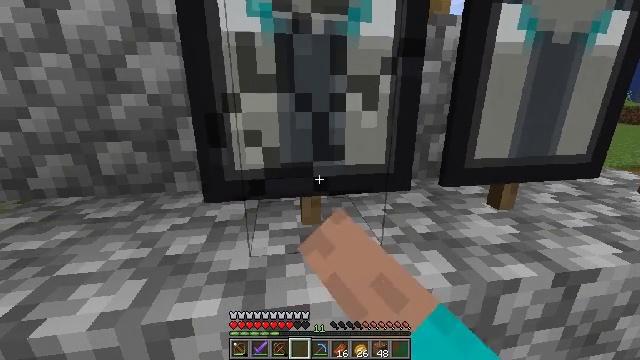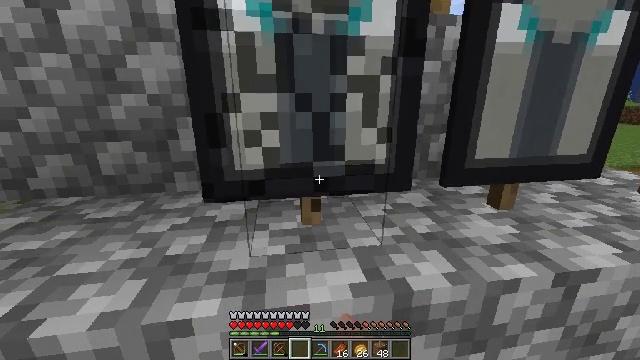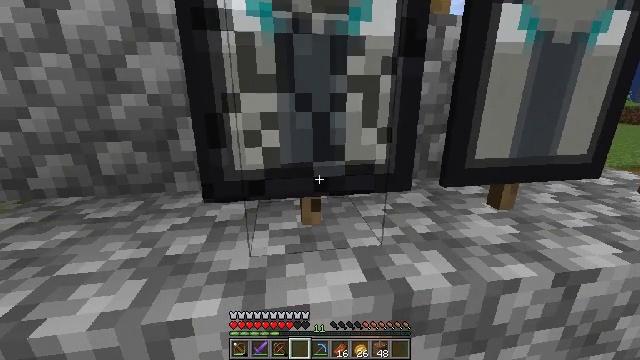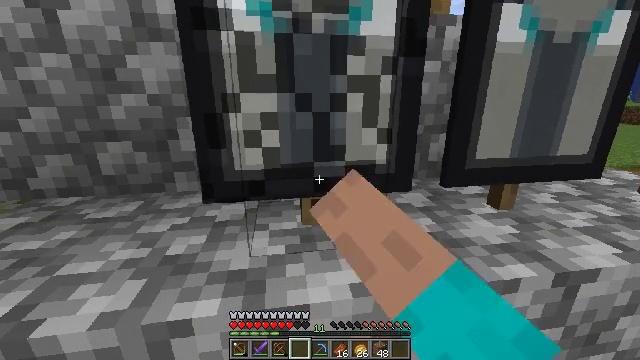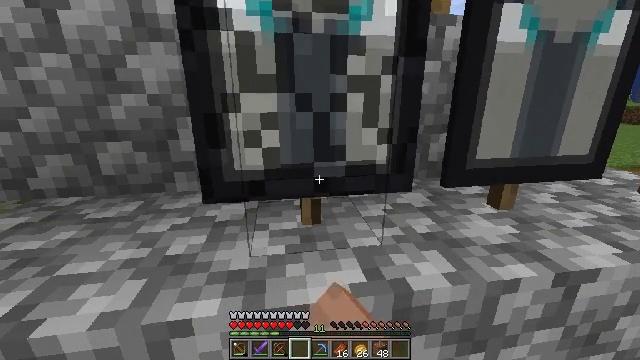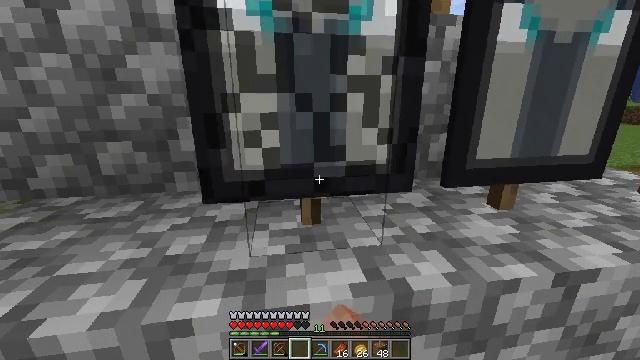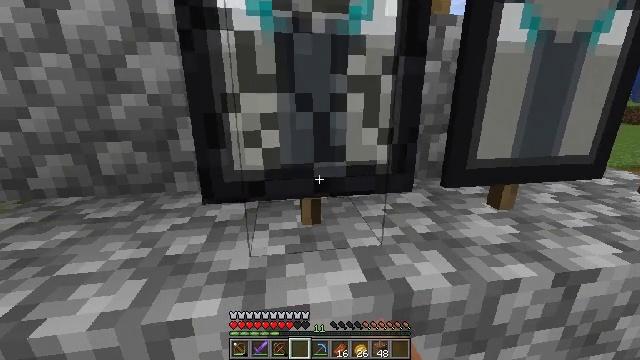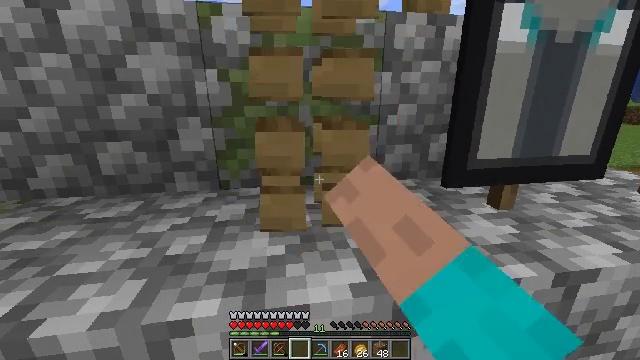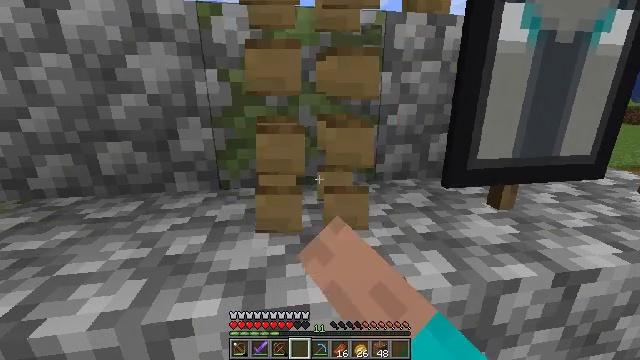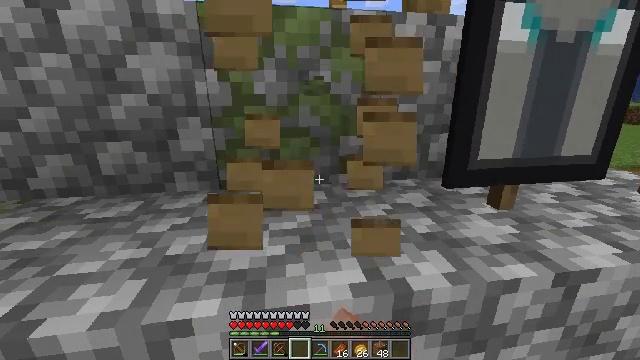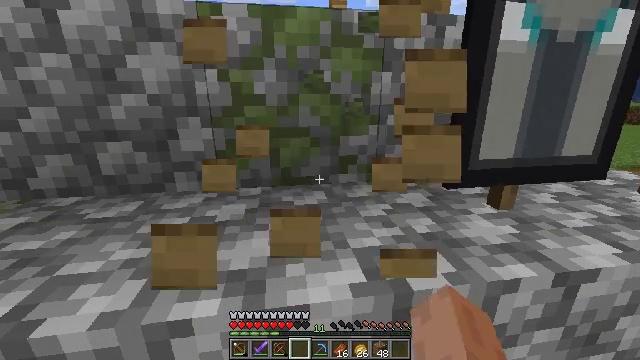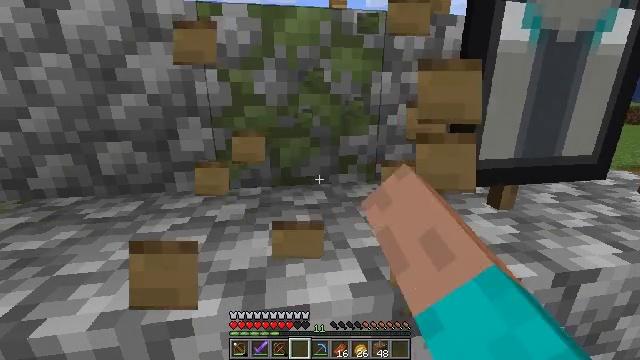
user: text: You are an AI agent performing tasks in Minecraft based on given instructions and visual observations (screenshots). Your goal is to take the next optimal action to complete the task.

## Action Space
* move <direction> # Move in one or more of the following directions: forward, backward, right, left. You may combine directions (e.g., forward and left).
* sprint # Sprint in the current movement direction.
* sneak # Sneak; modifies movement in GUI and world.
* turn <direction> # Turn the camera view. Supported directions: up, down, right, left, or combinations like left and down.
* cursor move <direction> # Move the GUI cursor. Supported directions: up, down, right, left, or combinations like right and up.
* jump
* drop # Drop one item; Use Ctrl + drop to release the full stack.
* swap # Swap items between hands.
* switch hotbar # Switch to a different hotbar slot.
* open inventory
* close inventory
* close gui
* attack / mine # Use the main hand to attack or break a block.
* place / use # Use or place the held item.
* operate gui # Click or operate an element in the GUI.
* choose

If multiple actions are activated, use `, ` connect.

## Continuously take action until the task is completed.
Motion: motion action
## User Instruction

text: Attack the white banner to gather it.
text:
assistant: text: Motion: attack / mine
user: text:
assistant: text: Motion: attack / mine
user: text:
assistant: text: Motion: attack / mine
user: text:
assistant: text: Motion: attack / mine
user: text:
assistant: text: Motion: attack / mine
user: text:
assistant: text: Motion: attack / mine
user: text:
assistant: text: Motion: attack / mine
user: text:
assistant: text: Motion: attack / mine
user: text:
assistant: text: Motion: attack / mine
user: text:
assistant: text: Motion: attack / mine
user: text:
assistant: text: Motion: attack / mine
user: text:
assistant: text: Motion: attack / mine